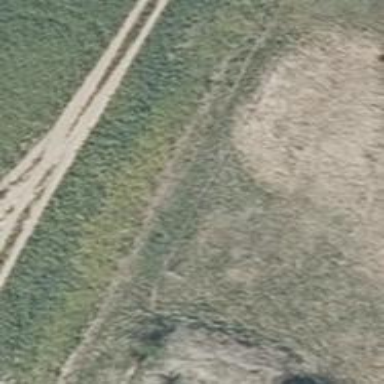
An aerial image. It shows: Patch of scrub vegetation.